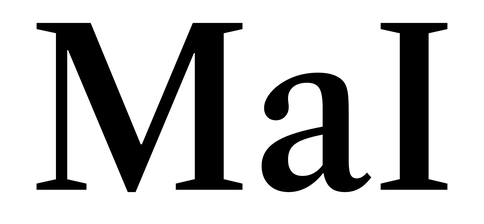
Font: LibreCaslonText_Medium